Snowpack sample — Snodgrass Mountain, Crested Butte, Colorado (2/4/25, 12:06 PM MST)
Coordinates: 38.923, -106.968
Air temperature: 35 °F
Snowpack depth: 80 cm
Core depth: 80 cm
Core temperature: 32 °F
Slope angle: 14°, slope face: 78°
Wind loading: low
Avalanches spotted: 0
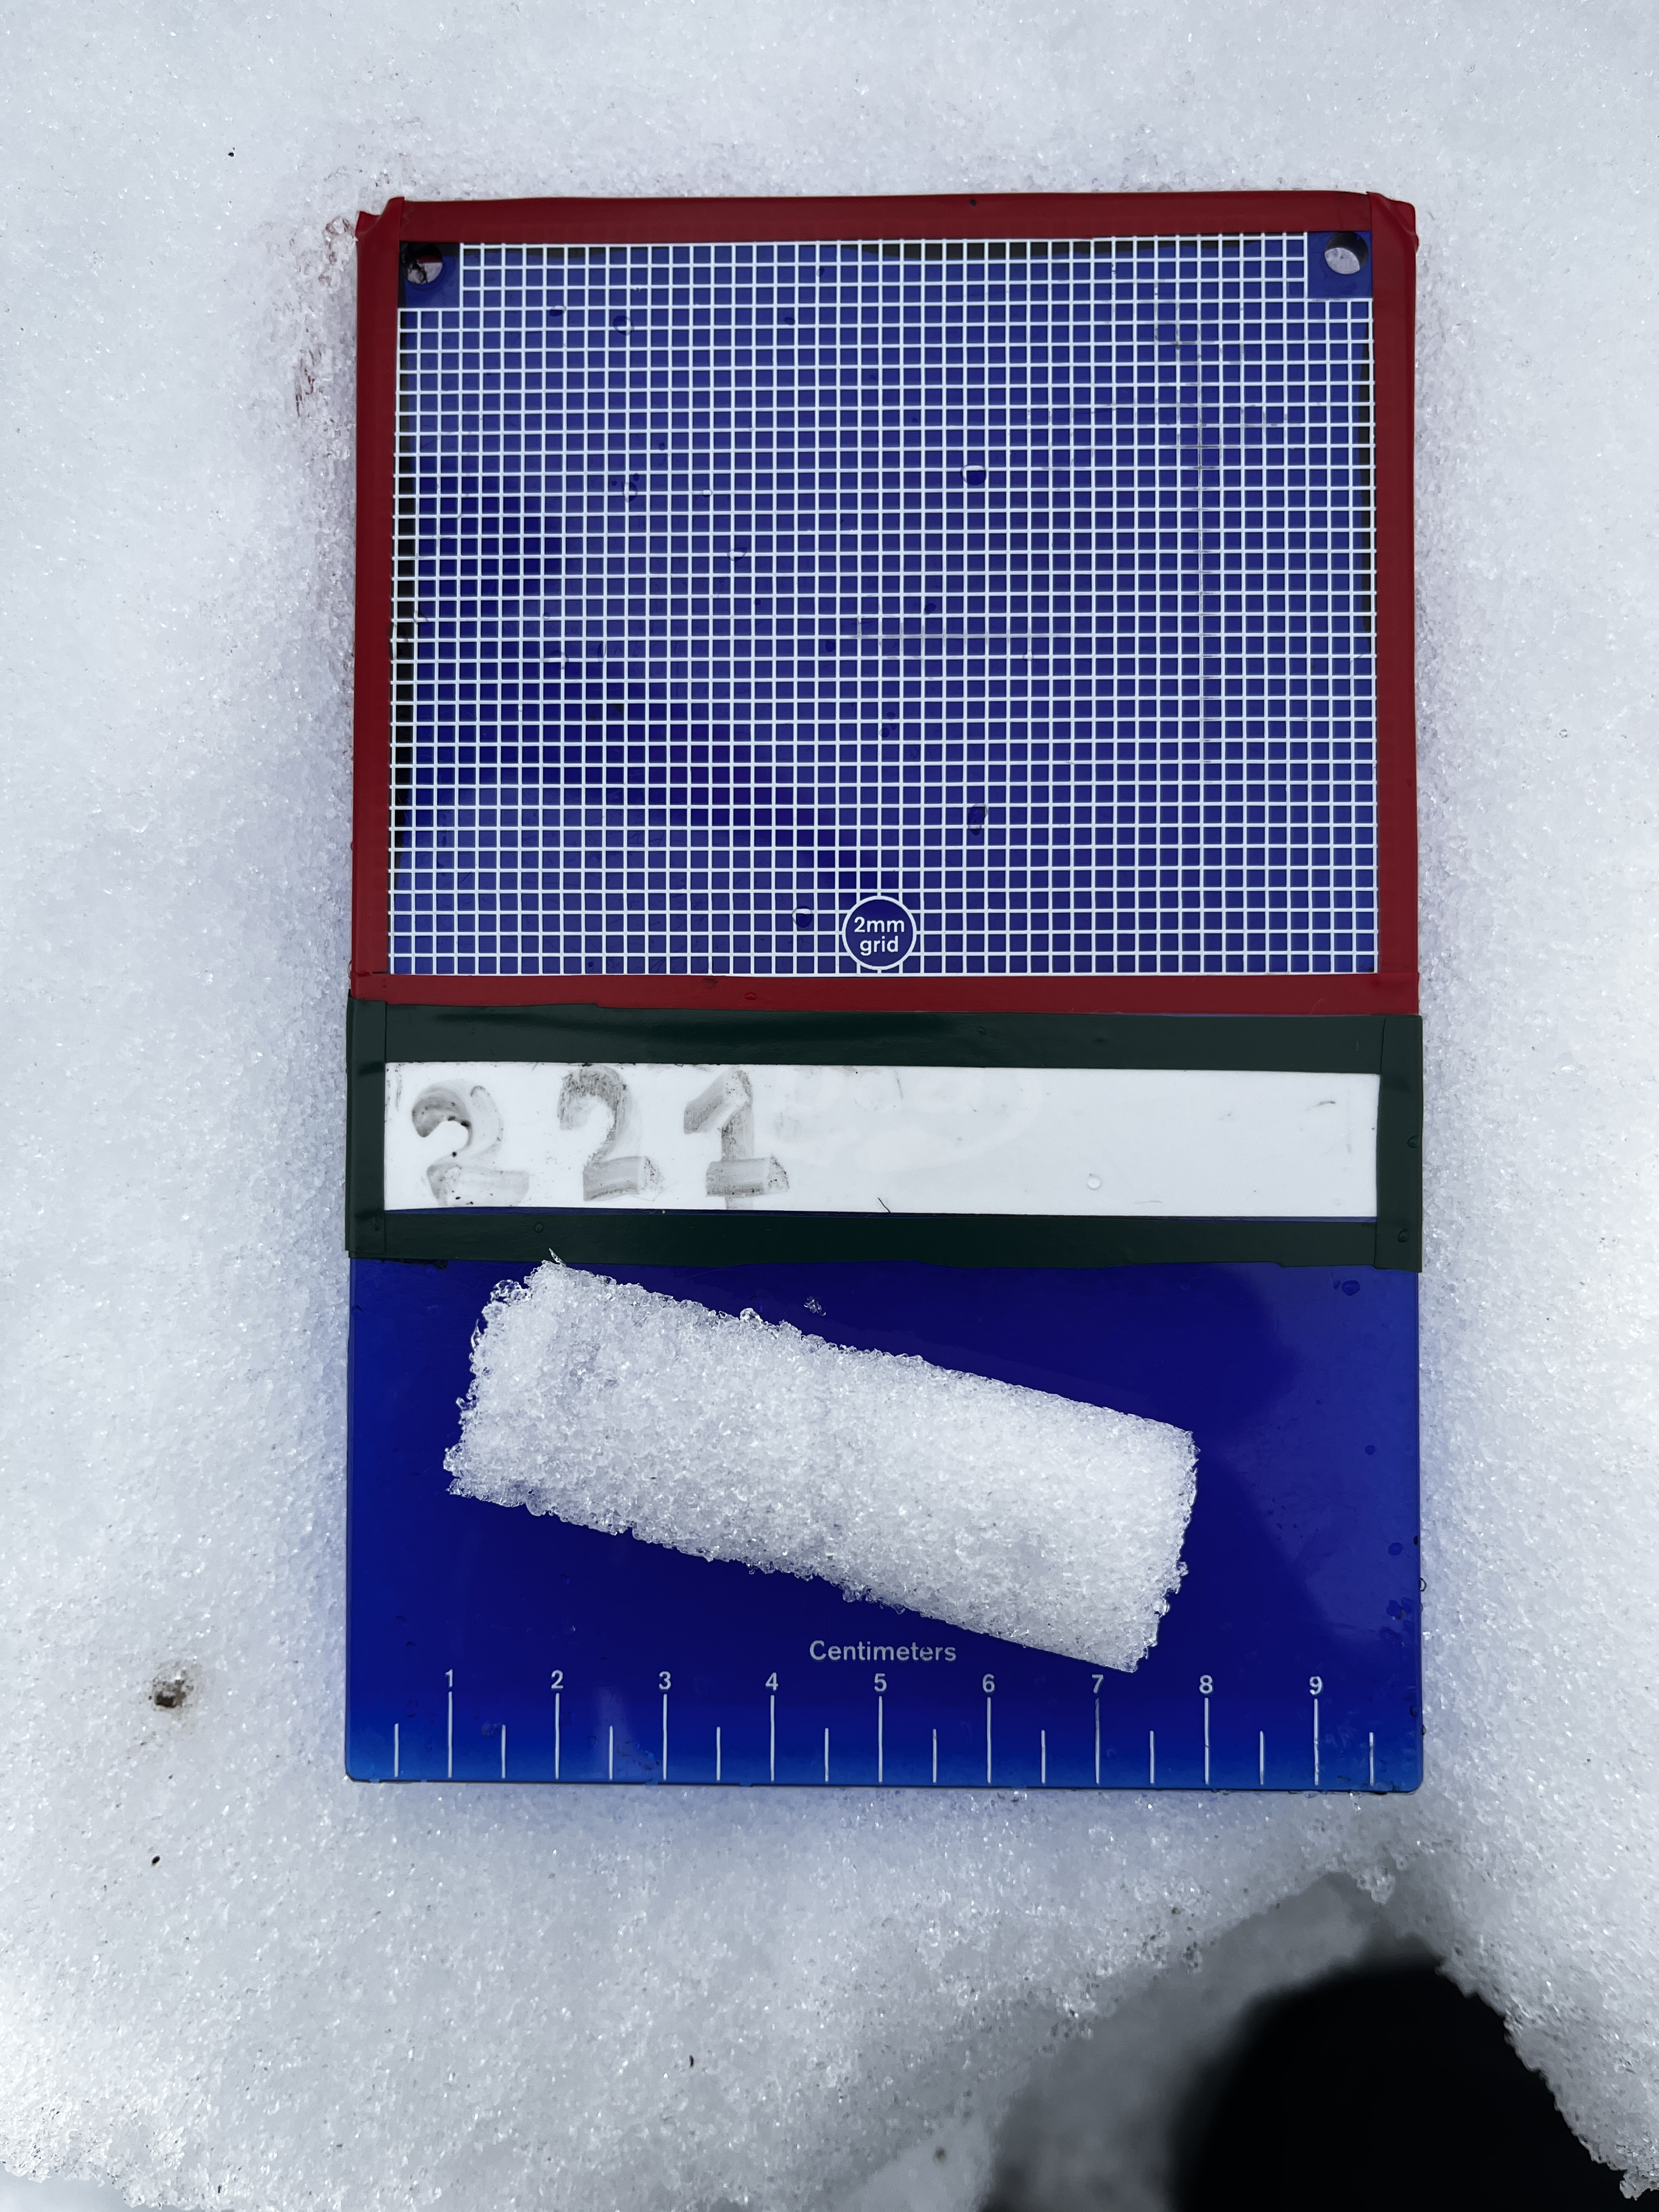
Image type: crystal_card
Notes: No avalanches nearby, unusually warm weather for the last month reported by residents, Collected 25 yards from treeline